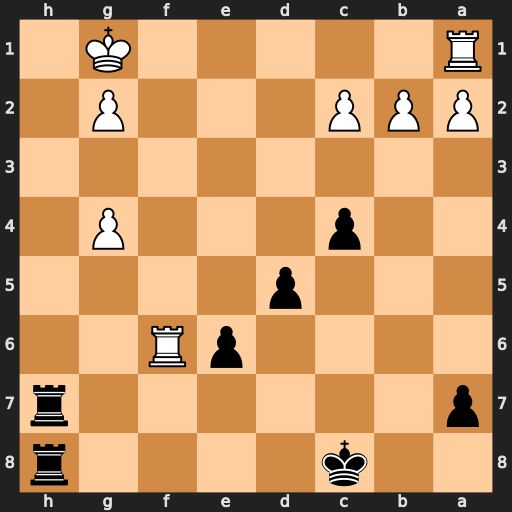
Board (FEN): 2k4r/p6r/4pR2/3p4/2p3P1/8/PPP3P1/R5K1
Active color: b
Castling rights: -
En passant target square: -
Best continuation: Rh1+ Kf2 Rxa1